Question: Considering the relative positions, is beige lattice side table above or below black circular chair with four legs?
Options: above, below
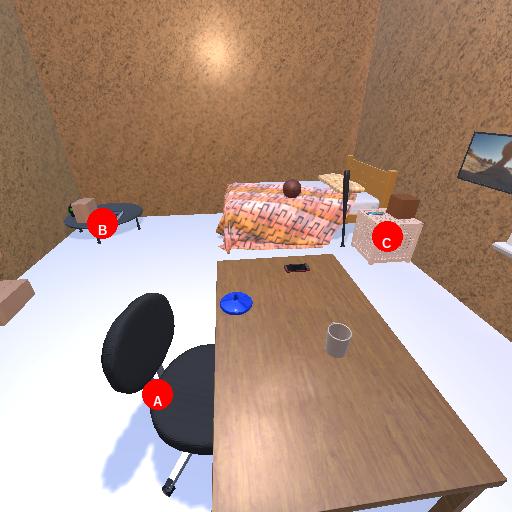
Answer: above